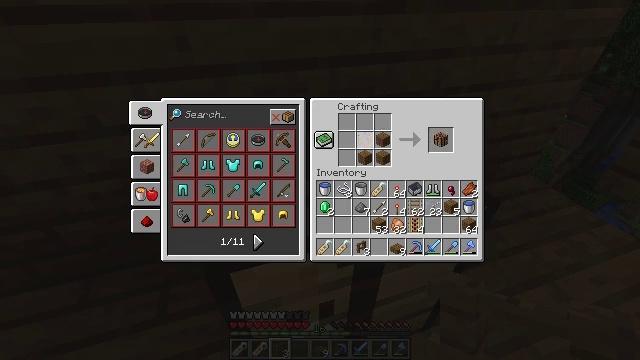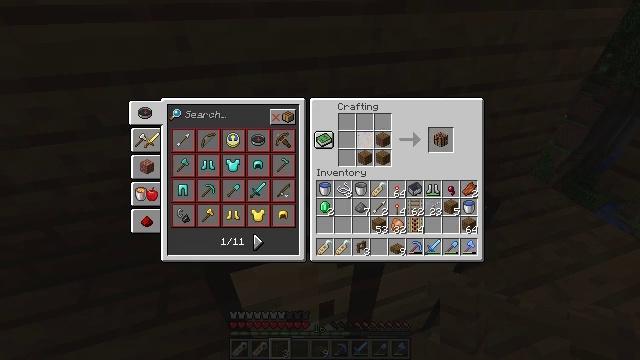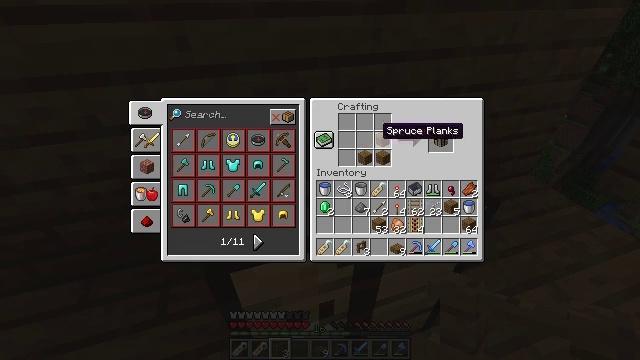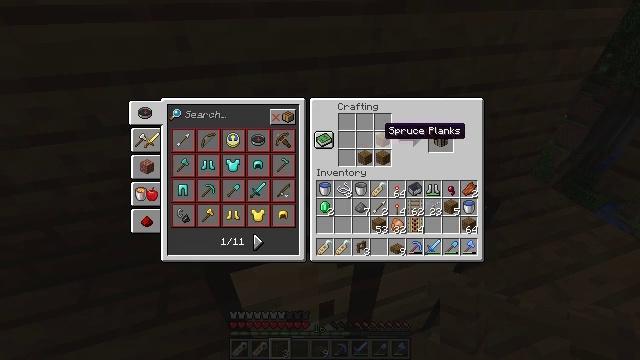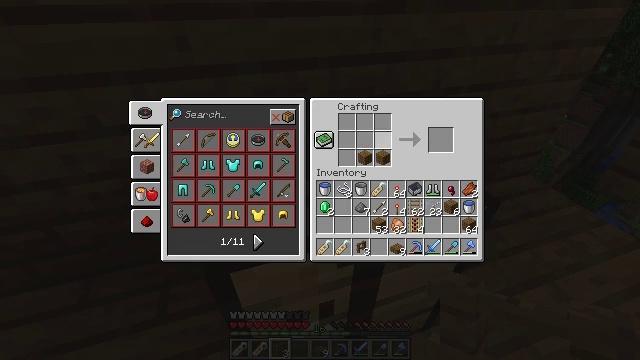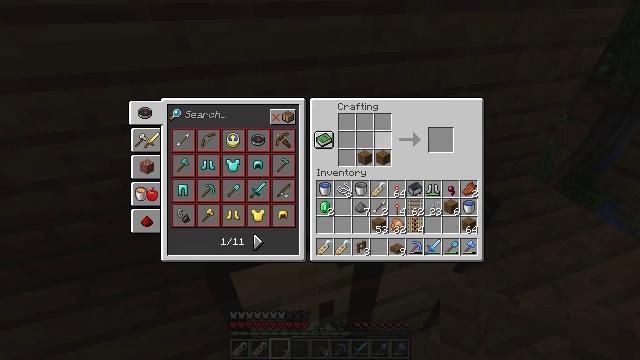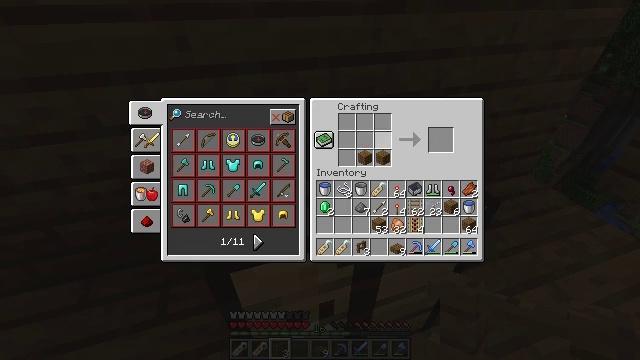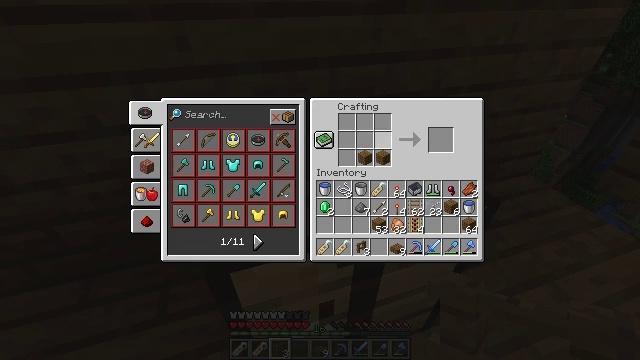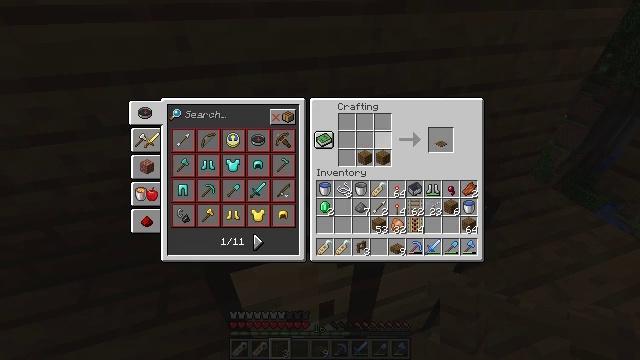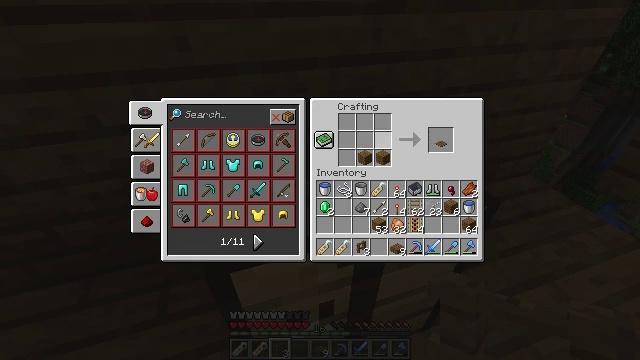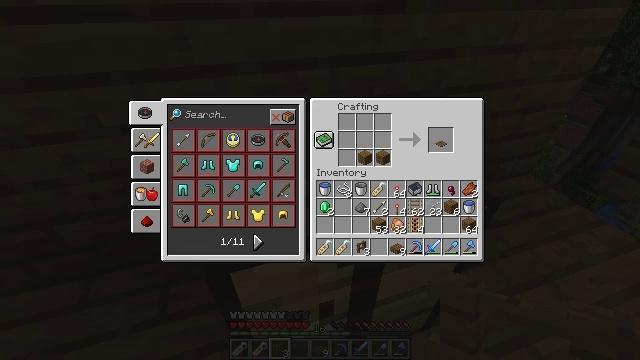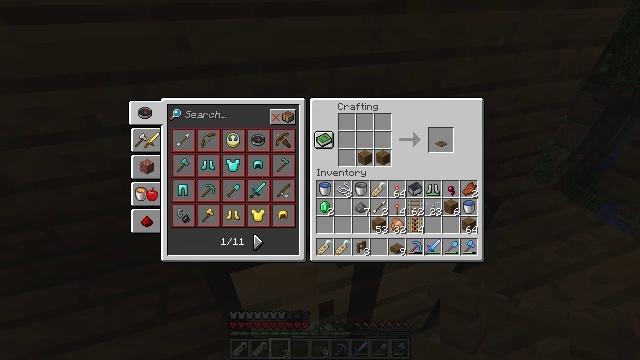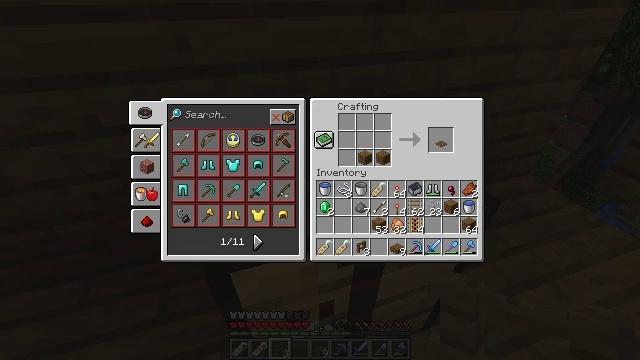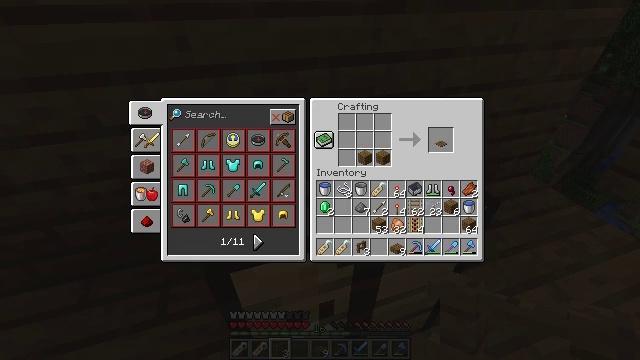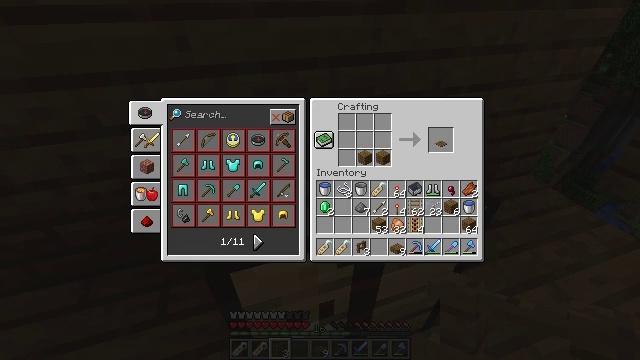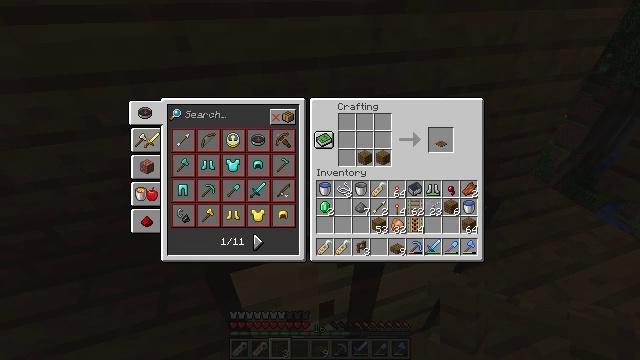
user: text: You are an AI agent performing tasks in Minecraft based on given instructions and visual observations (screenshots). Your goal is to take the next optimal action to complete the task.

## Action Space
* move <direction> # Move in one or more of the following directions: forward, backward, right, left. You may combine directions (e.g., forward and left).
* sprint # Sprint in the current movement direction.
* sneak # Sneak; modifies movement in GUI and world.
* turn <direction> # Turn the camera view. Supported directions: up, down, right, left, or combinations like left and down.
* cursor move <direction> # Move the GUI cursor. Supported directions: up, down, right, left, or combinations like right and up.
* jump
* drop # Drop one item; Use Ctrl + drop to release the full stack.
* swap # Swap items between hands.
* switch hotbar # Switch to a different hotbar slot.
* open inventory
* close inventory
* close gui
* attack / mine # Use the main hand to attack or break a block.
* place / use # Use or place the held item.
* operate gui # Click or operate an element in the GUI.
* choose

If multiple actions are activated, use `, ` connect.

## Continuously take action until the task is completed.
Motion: motion action
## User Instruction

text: Make a spruce pressure plate at the crafting table.
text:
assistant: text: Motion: sneak, operate gui
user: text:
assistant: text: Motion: sneak, cursor move right, operate gui
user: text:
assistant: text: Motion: sneak
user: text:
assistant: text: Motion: sneak, operate gui
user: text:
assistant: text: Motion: sneak, operate gui
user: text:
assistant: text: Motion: sneak, operate gui
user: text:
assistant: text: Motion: sneak, operate gui
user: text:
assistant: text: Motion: sneak
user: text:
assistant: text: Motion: sneak
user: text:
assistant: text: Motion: sneak, cursor move right
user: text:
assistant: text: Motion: sneak, cursor move right
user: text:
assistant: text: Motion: cursor move right
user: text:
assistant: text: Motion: no_op
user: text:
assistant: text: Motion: cursor move down
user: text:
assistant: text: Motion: cursor move down
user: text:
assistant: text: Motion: cursor move right and down
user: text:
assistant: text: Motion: no_op
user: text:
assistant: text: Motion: no_op
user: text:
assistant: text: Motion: no_op
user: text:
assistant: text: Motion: no_op
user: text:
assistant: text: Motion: no_op
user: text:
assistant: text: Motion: no_op
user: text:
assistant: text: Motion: no_op
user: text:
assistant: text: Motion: no_op
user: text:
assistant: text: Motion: no_op
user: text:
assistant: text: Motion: no_op
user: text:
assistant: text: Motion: no_op
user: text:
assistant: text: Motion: no_op
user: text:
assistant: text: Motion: operate gui
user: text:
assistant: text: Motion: operate gui